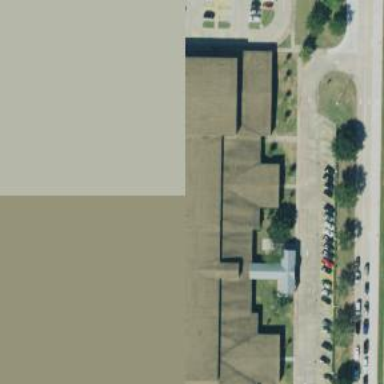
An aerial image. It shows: School.